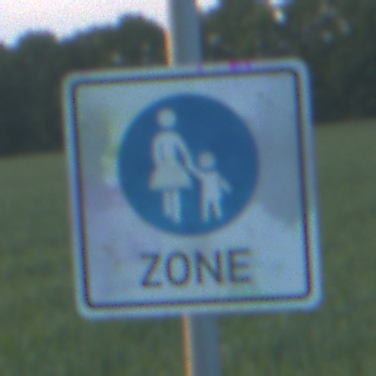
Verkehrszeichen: BeginnFussgaengerzone
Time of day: SunriseSunset
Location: Outdoor (Nature)
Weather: PartlyCloudy
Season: NotSpecified
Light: Natural